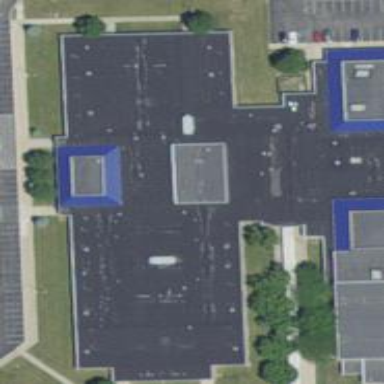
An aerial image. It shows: School.